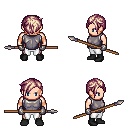
a pixel art fantasy rpg character, male body template, human, light skin, steel chest armor, white pants, white blonde pixie cut hairstyle, metal gloves, black shoes, spear, four views (front, back, left, right), 2x2 character sprite sheet, small pixel art, hard edges, no anti-aliasing